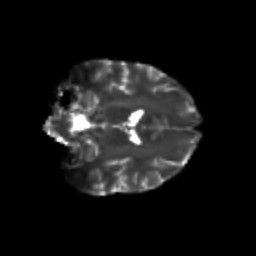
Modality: T2w
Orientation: coronal
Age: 19
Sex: female
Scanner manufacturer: siemens
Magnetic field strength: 3 T
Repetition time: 3.5 s
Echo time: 0.113 s